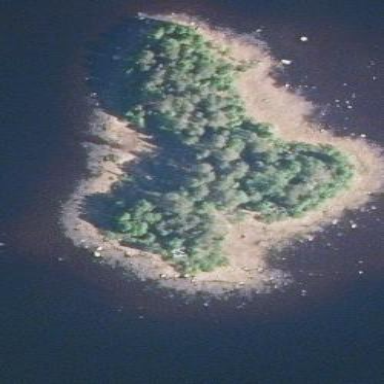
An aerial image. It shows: Island.